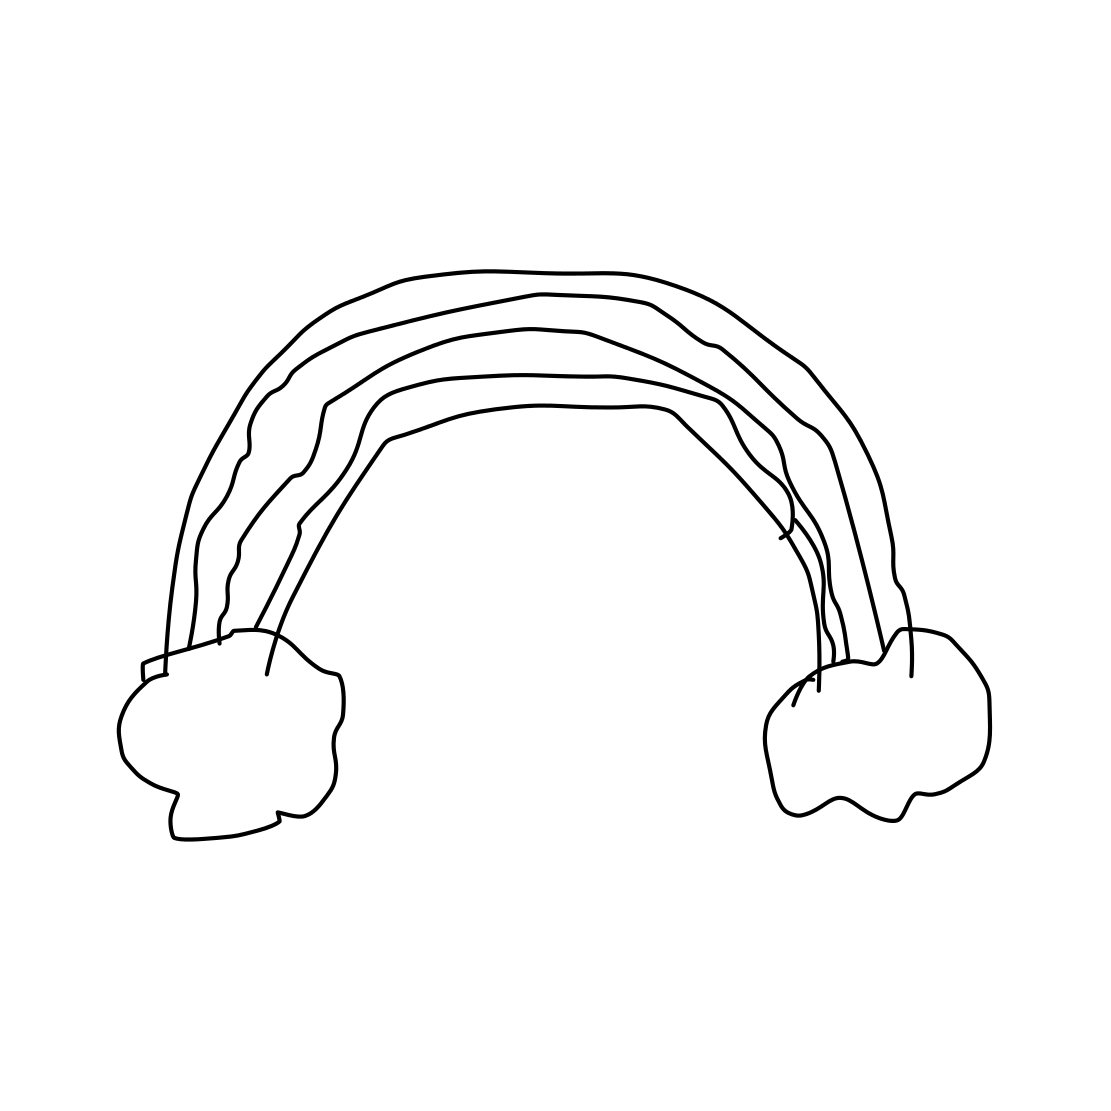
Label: rainbow